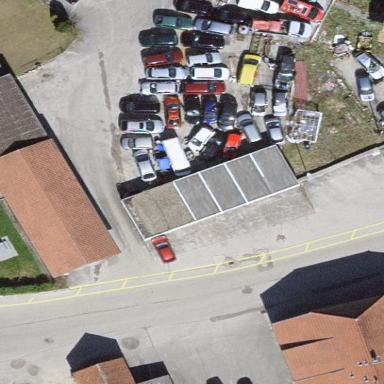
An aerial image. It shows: Group of garages.